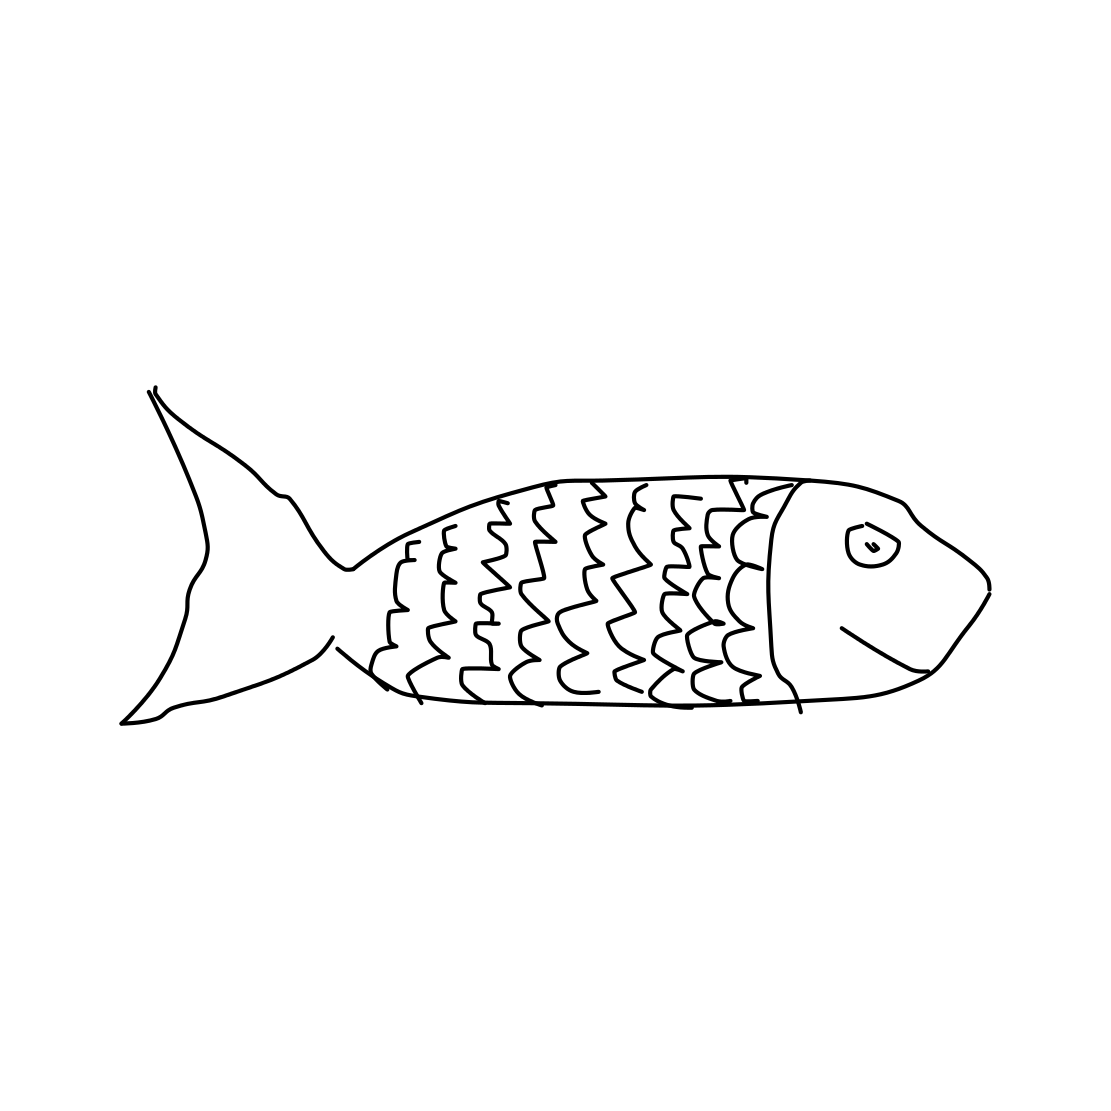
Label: fish